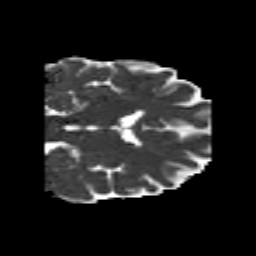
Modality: MD
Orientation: coronal
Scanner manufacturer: siemens
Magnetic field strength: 3 T
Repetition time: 6.8 s
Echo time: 0.093 s